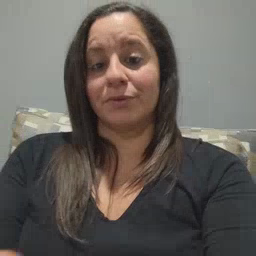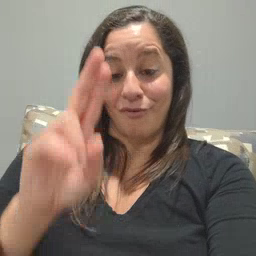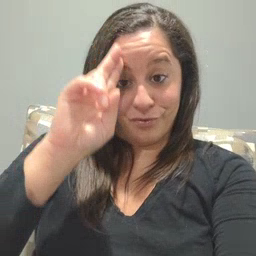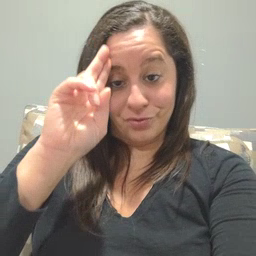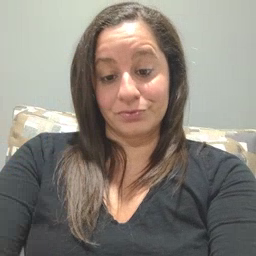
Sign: uncle